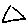
Label: triangle